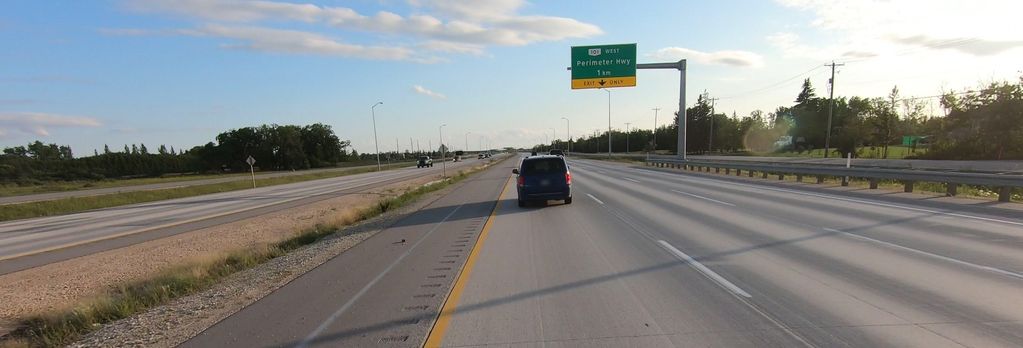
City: winnipeg